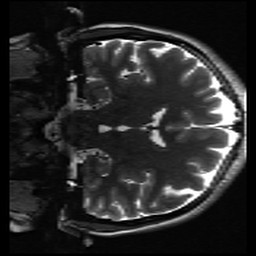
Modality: inplaneT2
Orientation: coronal